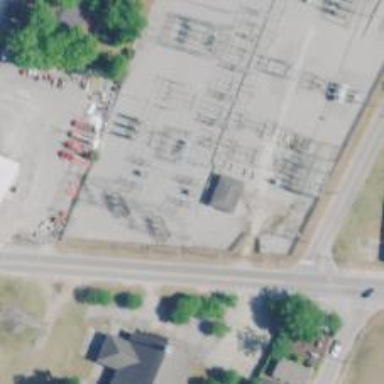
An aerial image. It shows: Switch used for power control.